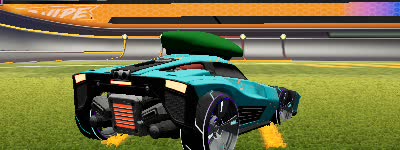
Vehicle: breakout